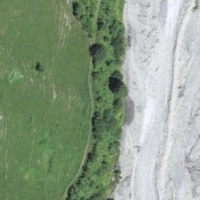
EUNIS habitat code: 24
Species observed at this site:
Angelica sylvestris